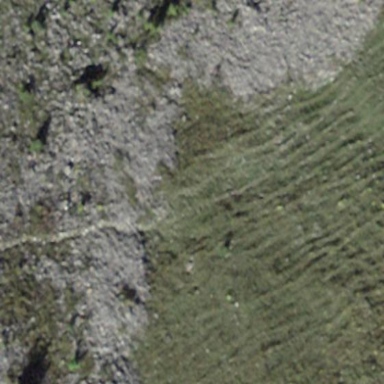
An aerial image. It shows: Natural scree.